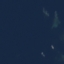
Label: SeaLake